Question: Are there any jQuery plugins that can help me with toggling html content and css classes for a responsive design?
As the below image will illustrate what I'm trying to achieve, I'd like to know if there is something that can help me with this beside managing this myself using jQuery (e.g. 'var conteOfOneBlock = $('.someclass .ablock').html();' )

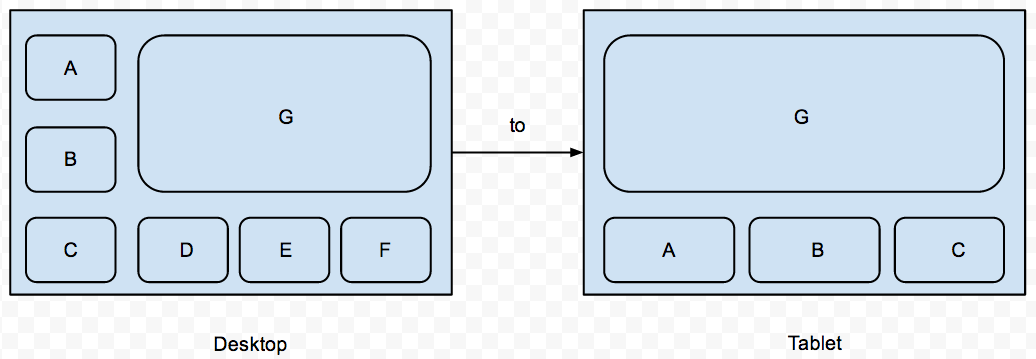
Answer: You're looking for <URL>. That's where you change the CSS applied to elements in order to respond to specific viewport widths / heights / etc.
For instance, you could make 'A' and 'B' 'float: left' only if the viewport is larger than a given size:
'''
@media (min-width: 700px) {
.A, .B { float : left; }
}
'''